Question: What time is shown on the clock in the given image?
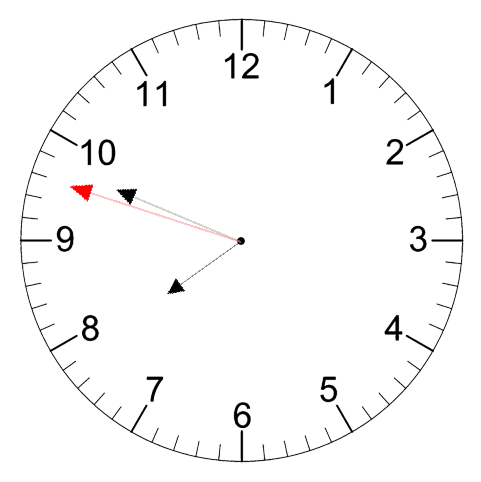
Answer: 07:48:48